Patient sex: F
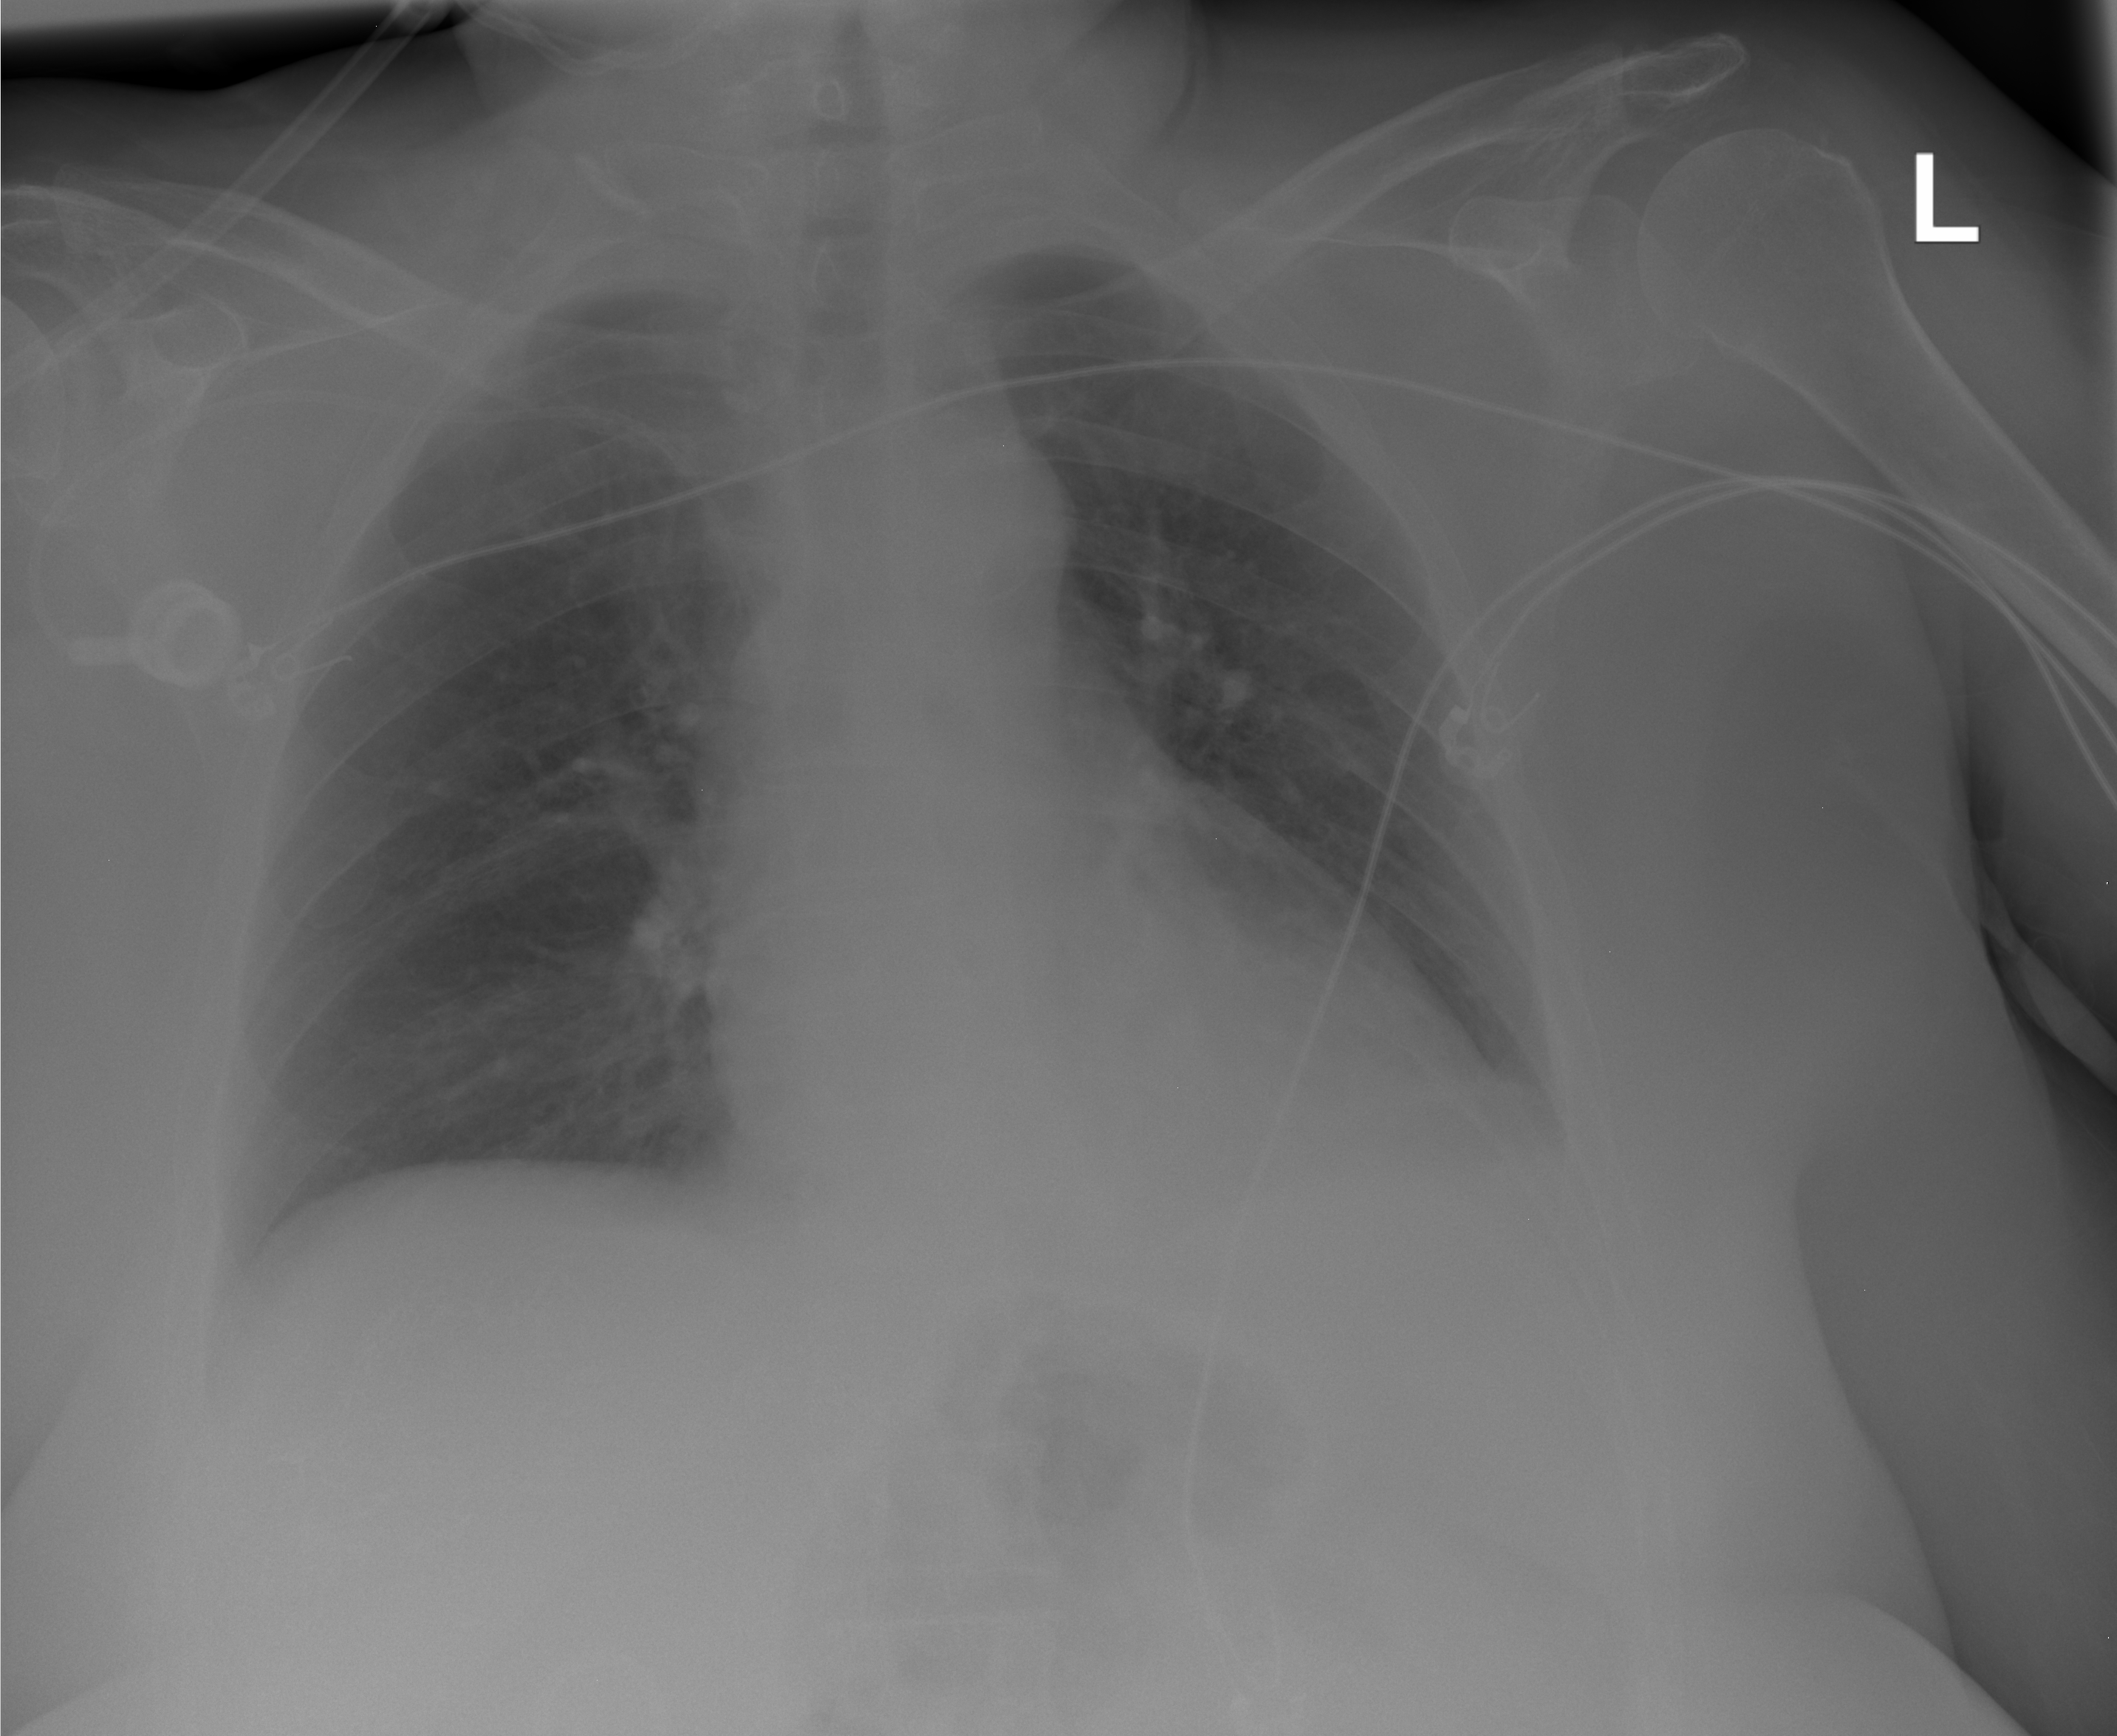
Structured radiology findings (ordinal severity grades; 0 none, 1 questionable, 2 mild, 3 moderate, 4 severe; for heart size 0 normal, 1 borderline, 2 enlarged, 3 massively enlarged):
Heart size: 0
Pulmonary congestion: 0
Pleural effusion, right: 0
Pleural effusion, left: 2
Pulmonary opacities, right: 0
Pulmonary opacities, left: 0
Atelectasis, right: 0
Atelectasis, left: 2